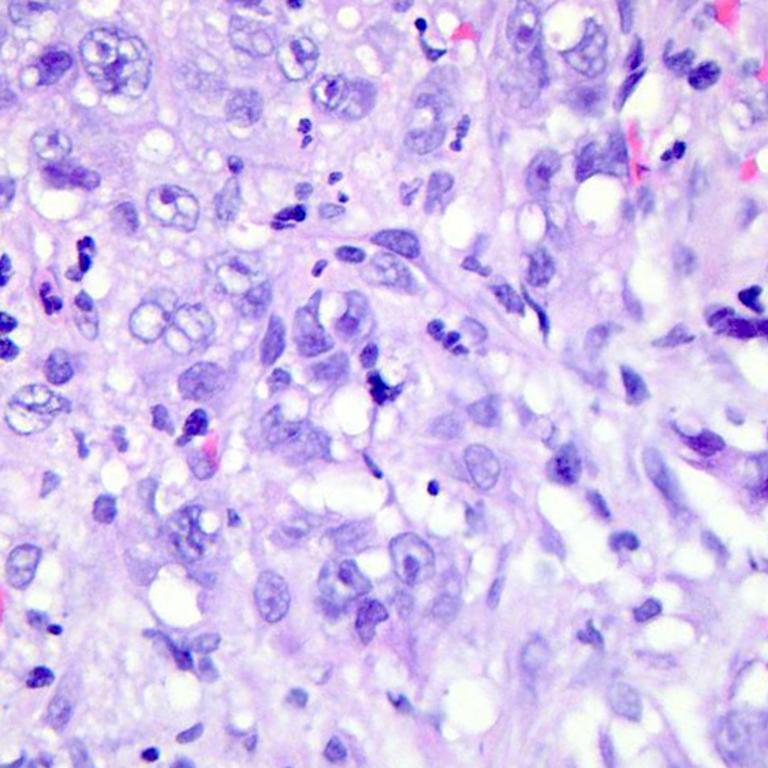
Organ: colon
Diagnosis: adenocarcinomas